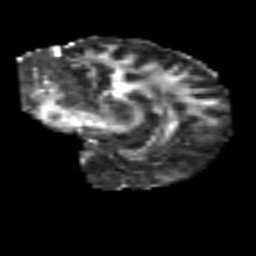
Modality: FA
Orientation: sagittal
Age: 46
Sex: male
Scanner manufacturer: siemens
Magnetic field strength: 3 T
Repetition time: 6.1 s
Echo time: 0.101 s